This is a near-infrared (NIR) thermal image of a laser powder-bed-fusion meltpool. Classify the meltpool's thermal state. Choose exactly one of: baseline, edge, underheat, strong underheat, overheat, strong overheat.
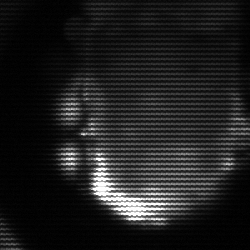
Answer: baseline